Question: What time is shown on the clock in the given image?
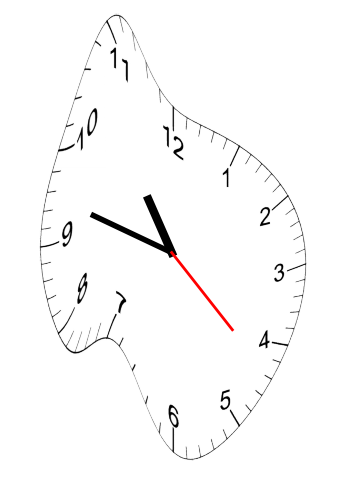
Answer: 10:47:22